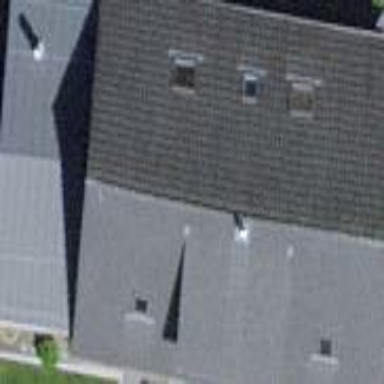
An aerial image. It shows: Detached building with gabled roof.